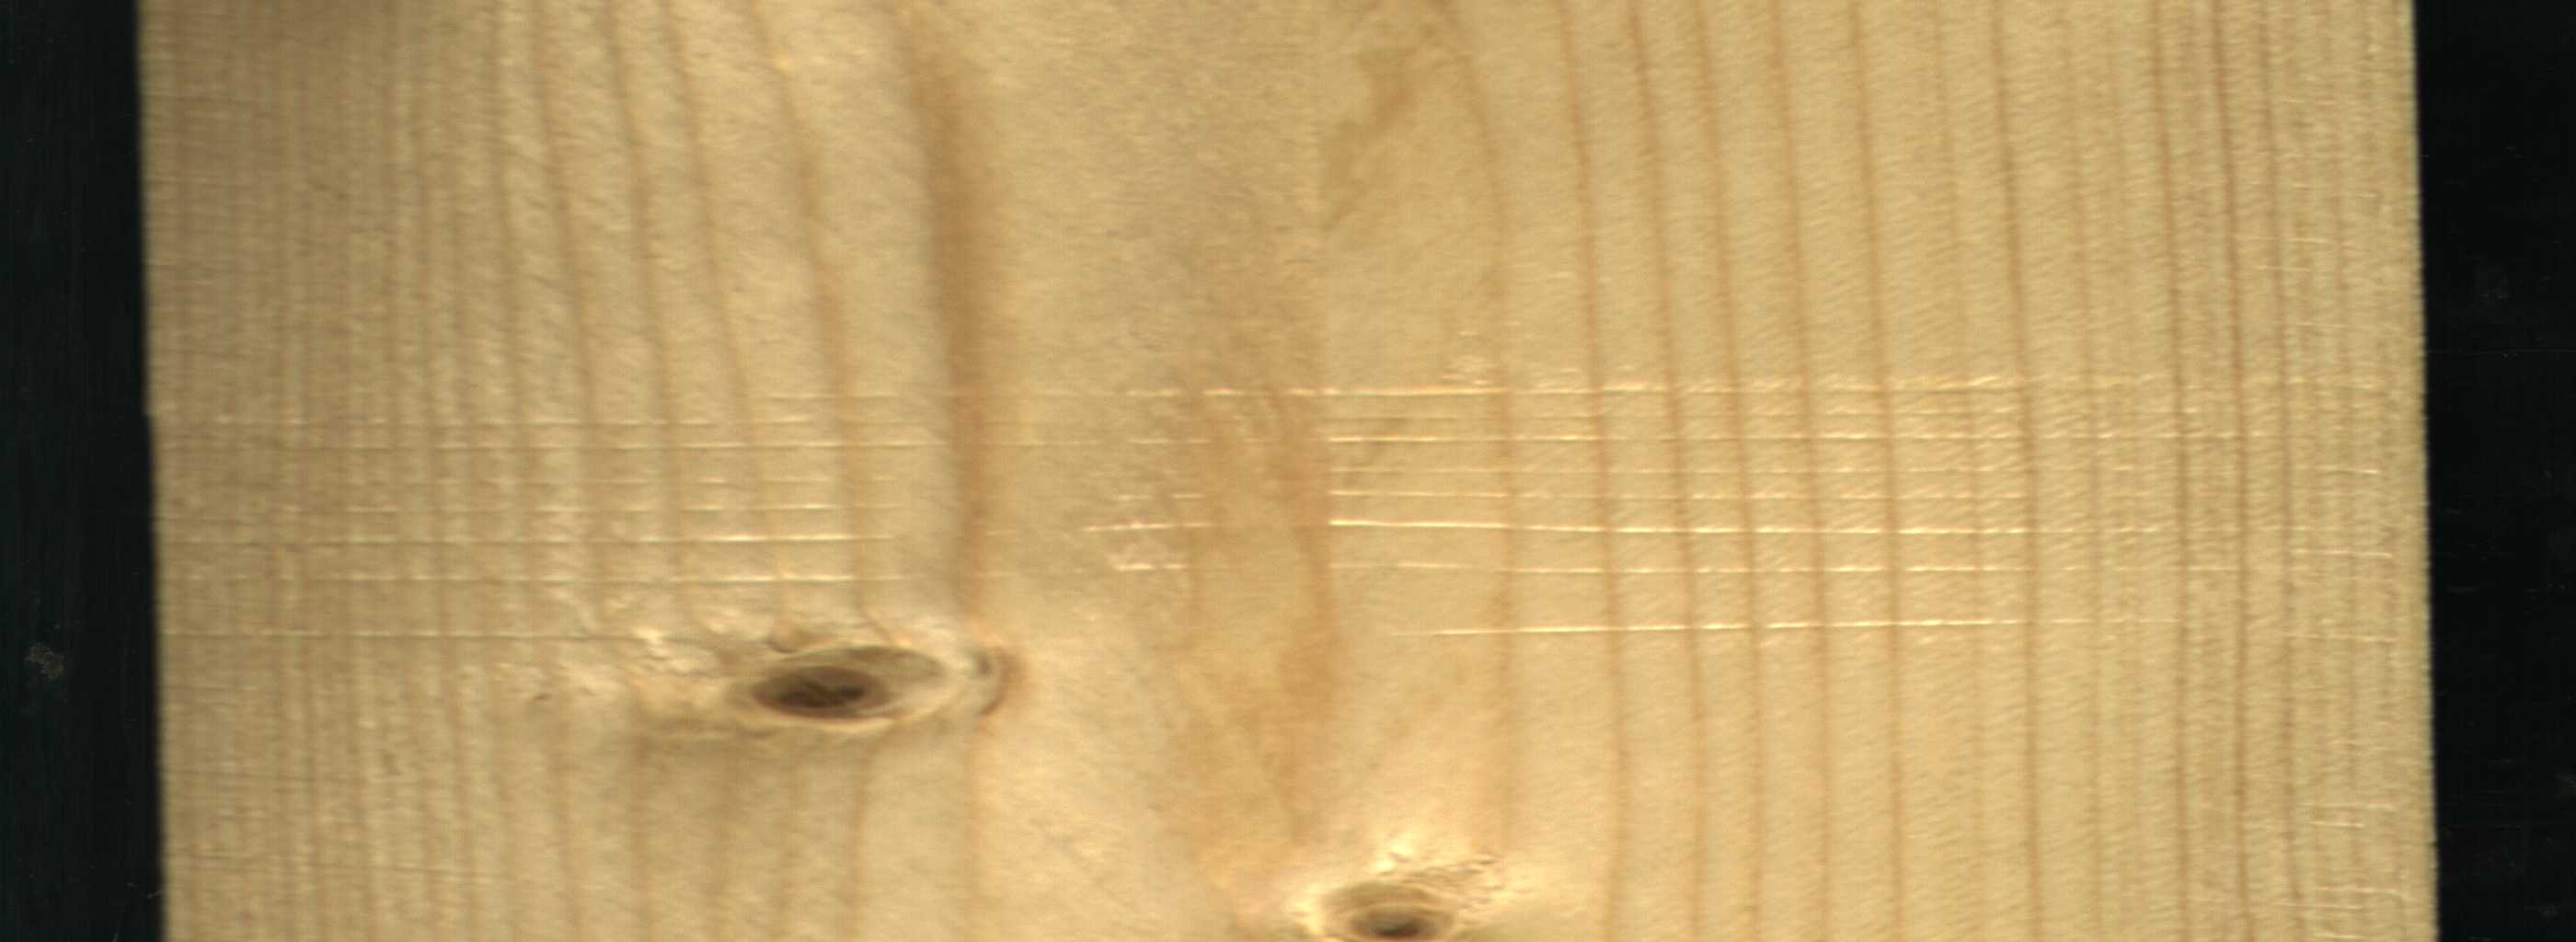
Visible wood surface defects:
Live_Knot
Live_Knot